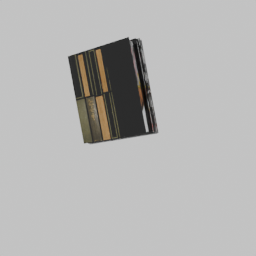
Label: tools